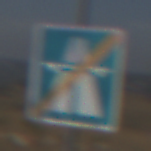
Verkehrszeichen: EndeAutbahn
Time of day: Midday
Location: Outdoor (Nature)
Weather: PartlyCloudy
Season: NotSpecified
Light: Natural